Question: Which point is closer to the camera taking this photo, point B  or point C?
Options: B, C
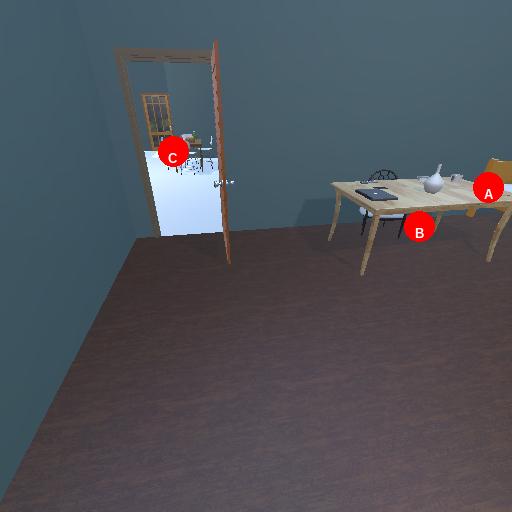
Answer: B